Question: I am trying to add a marker to a combined chart that I have created in xlsxwriter for Python. After I have combined a line and column chart, I want to put a circular marker on points where Val_1 = Val_2. I can't figure out how to do this in xlsxwriter. I can do it in Excel, however:
Data:
'''
Date Val_1 Val_2 Flag
1-Jan 100 50 #N/A
2-Jan 150 250 #N/A
3-Jan 125 100 #N/A
4-Jan 110 110 110
5-Jan 170 225 #N/A
'''

I combine the charts I try and ".add_series" but my chart does not display any markers. I have a feeling this has something to do with combining the charts. Would anyone have an example of how to do this?
Thanks
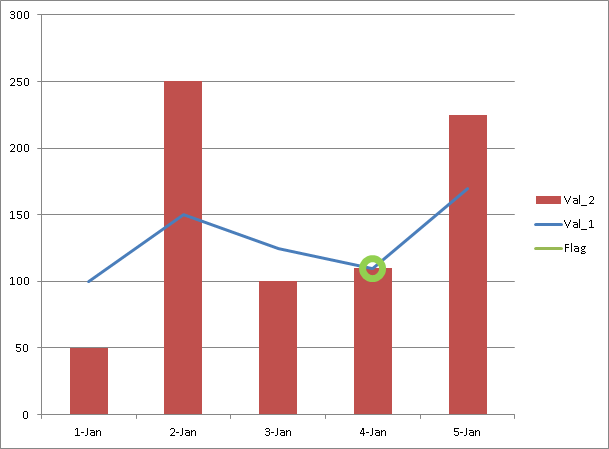
Answer: That is certainly possible by adding a second line series with markers and no line to show the points where the values match.
Here is an example:
'''
from xlsxwriter.workbook import Workbook
workbook = Workbook('chart_combined.xlsx')
worksheet = workbook.add_worksheet()
# Add a format for the headings.
bold = workbook.add_format({'bold': True})
# Add the worksheet data that the charts will refer to.
headings = ['Number', 'Batch 1', 'Batch 2', 'Equal']
data = [
[2, 3, 4, 5, 6, 7 ],
[10, 40, 50, 20, 10, 50 ],
[30, 40, 70, 50, 10, 30 ],
['=NA()', 40, '=NA()', '=NA()', 10, '=NA()'],
]
worksheet.write_row('A1', headings, bold)
worksheet.write_column('A2', data[0])
worksheet.write_column('B2', data[1])
worksheet.write_column('C2', data[2])
worksheet.write_column('D2', data[3])
# Create a new column chart. This will use this as the primary chart.
column_chart = workbook.add_chart({'type': 'column'})
# Configure the data series for the primary chart.
column_chart.add_series({
'name': '=Sheet1!$B$1',
'categories': '=Sheet1!$A$2:$A$7',
'values': '=Sheet1!$B$2:$B$7',
})
# Create a new line chart. This will use this as the secondary chart.
line_chart = workbook.add_chart({'type': 'line'})
# Configure the data series for the secondary chart.
line_chart.add_series({
'name': '=Sheet1!$C$1',
'categories': '=Sheet1!$A$2:$A$7',
'values': '=Sheet1!$C$2:$C$7',
})
# Add a series to represent the intersection points, with markers only.
line_chart.add_series({
'name': '=Sheet1!$D$1',
'categories': '=Sheet1!$A$2:$A$7',
'values': '=Sheet1!$D$2:$D$7',
'marker': {'type': 'circle', 'size': 10},
'line': {'none': True},
})
# Delete/hide series 2 from the legend.
column_chart.set_legend({'delete_series': [2]})
# Combine the charts.
column_chart.combine(line_chart)
# Add a chart title and some axis labels. Note, this is done via the
# primary chart.
column_chart.set_title({ 'name': 'Combined chart'})
column_chart.set_x_axis({'name': 'Test number'})
column_chart.set_y_axis({'name': 'Sample length (mm)'})
# Insert the chart into the worksheet
worksheet.insert_chart('F2', column_chart)
workbook.close()
'''
Output:

Note, this example hides the "Equal" series name from the legend. I don't know if you need that but I added it for completeness. Omit it if you don't need it.